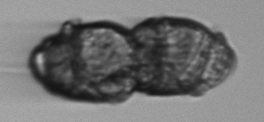
Label: Margalefidinium